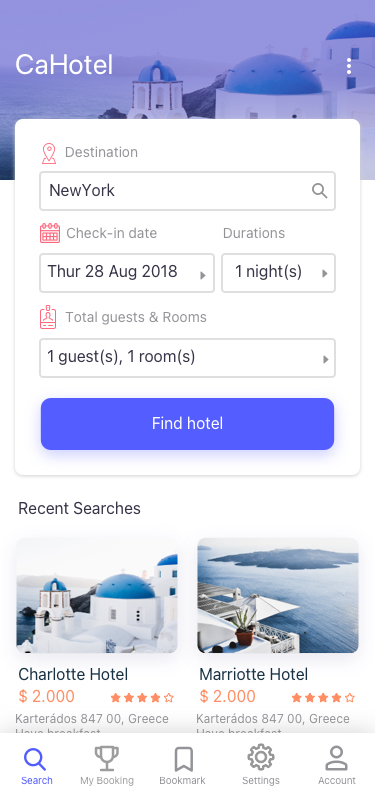
Text in this UI design:
Destination
NewYork
Thur 28 Aug 2018
1 guest(s), 1 room(s)
1 night(s)
Check-in date
Total guests & Rooms
Durations
Find hotel
Recent Searches
Charlotte Hotel
$ 2.000
Karterádos 847 00, Greece
Have breakfast
payment at the hotel
Marriotte Hotel
$ 2.000
Karterádos 847 00, Greece
Have breakfast
payment at the hotel
Account
Bookmark
Search
Settings
My Booking
CaHotel